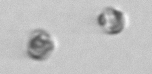
Label: Thalassiosira_sp_aff_mala